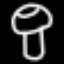
Label: mushroom